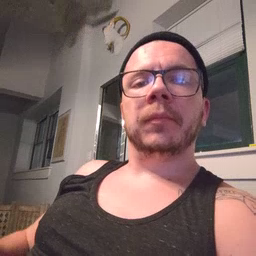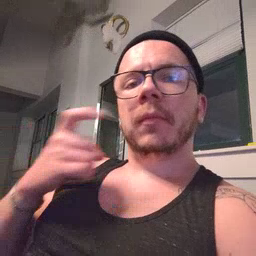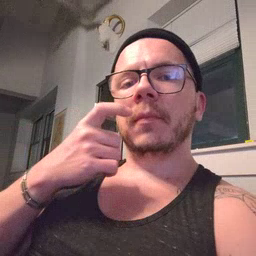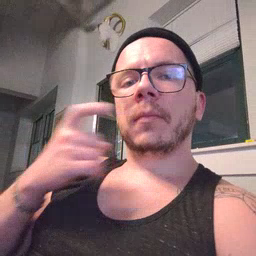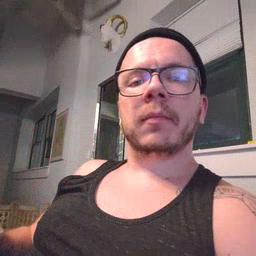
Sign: glasswindow